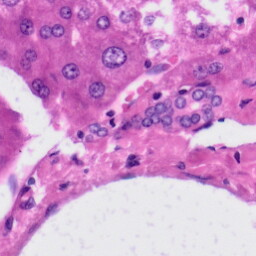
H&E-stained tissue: Liver